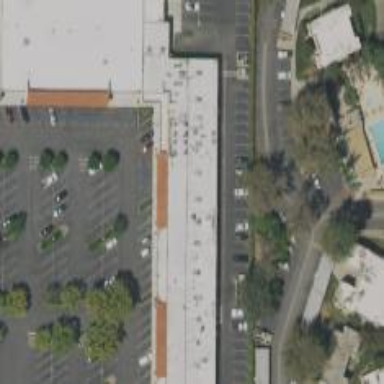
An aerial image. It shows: Retail building.